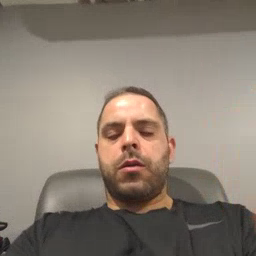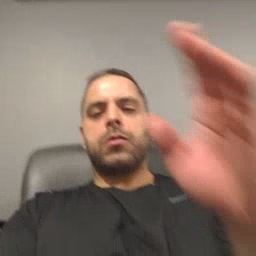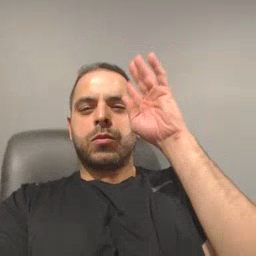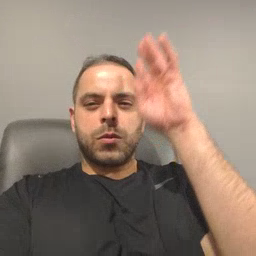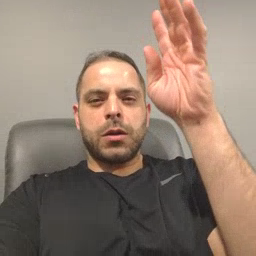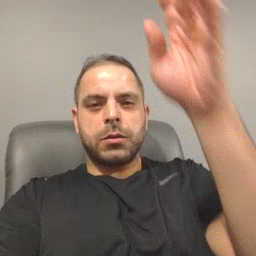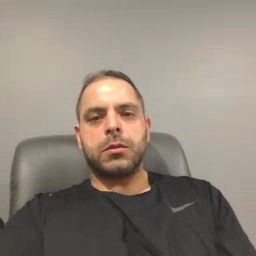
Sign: pretend